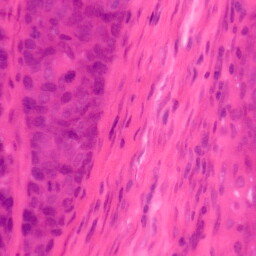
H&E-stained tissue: Colon